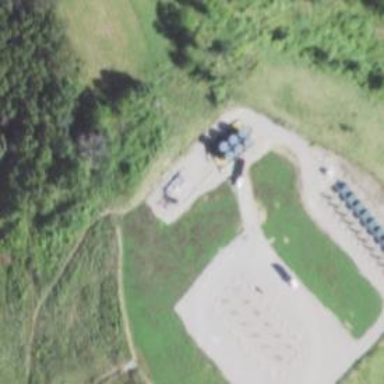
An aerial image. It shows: Storage tank that is man-made.